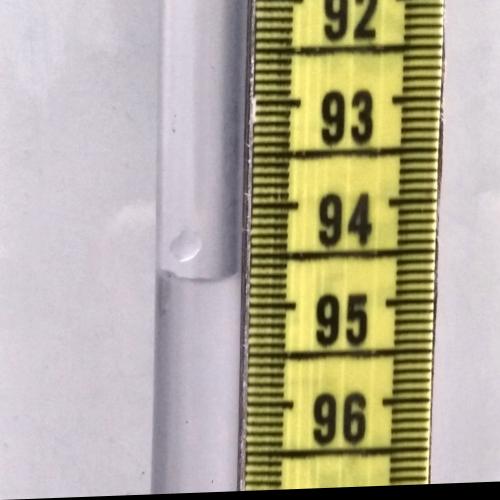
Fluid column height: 94.7 cm